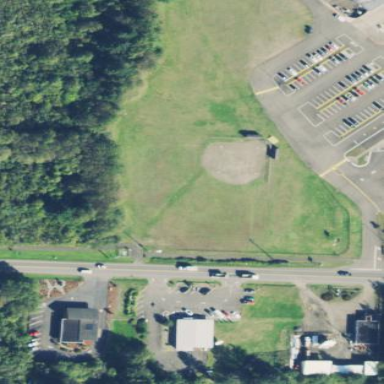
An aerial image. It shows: Baseball pitch for leisure and sports activities.